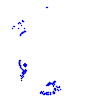
Particle: proton